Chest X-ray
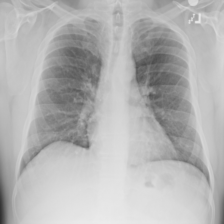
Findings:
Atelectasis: negative
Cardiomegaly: negative
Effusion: negative
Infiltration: negative
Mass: negative
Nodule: negative
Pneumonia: negative
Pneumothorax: negative
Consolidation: negative
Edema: negative
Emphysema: negative
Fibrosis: negative
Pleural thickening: negative
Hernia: negative